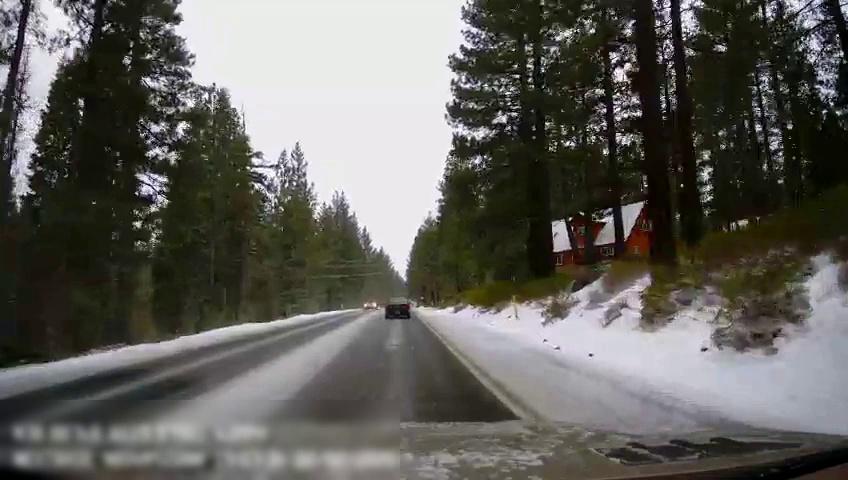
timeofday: Day
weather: Snowy
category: Drivable Space
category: Vehicles | Car
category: Vehicles | Car
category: Lanes | Current Lane